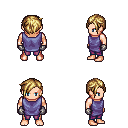
a pixel art fantasy rpg character, male body template, human, light skin, chain tabard jacket, magenta pants, blonde pixie cut hairstyle, metal gloves, four views (front, back, left, right), 2x2 character sprite sheet, small pixel art, hard edges, no anti-aliasing